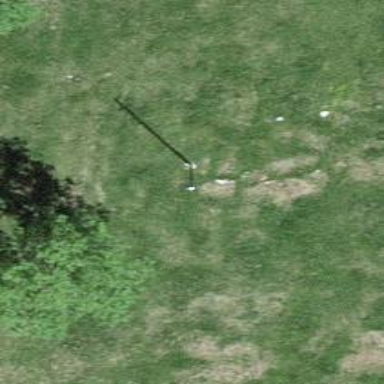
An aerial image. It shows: Minor power line.